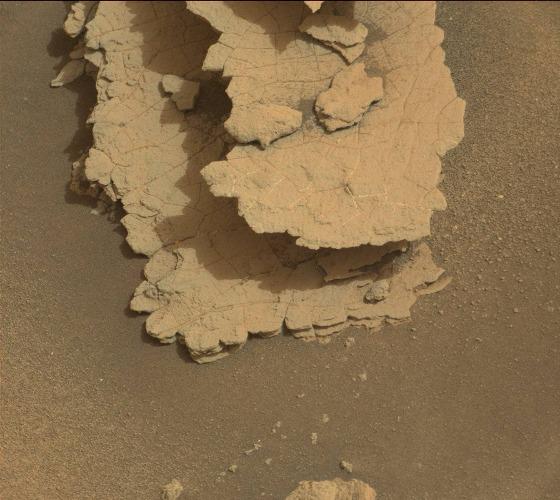
Terrain classes present: Bedrock, Gravel / Sand / Soil, Shadow